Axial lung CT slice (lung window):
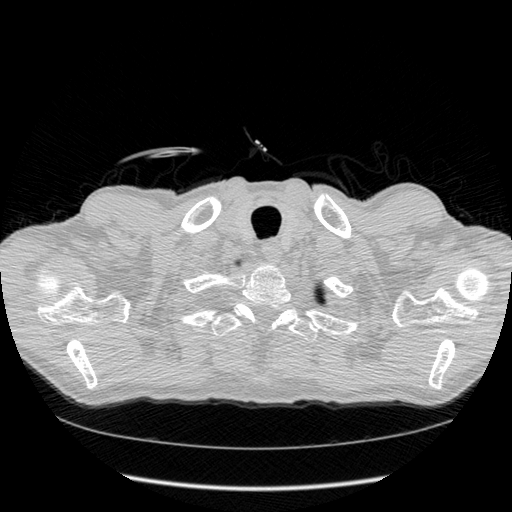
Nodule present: no